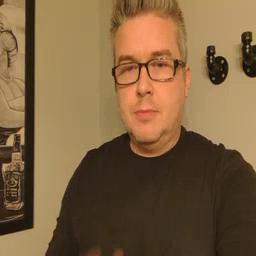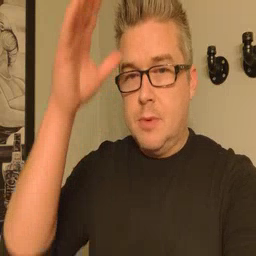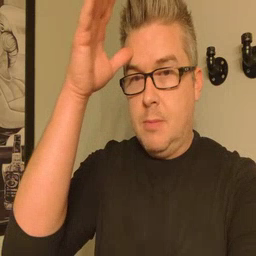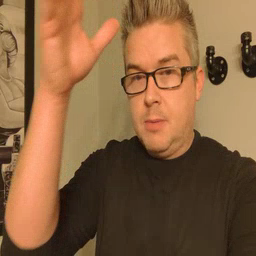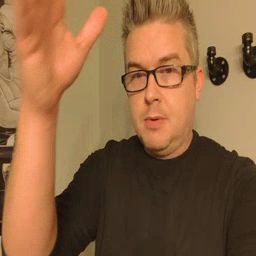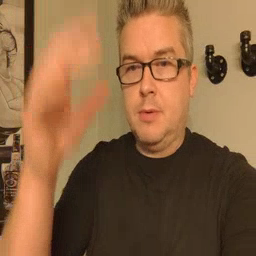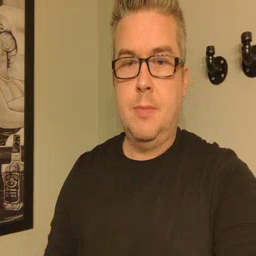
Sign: grandpa